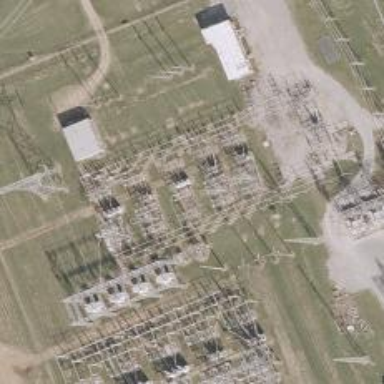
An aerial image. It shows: Switch used for power control.